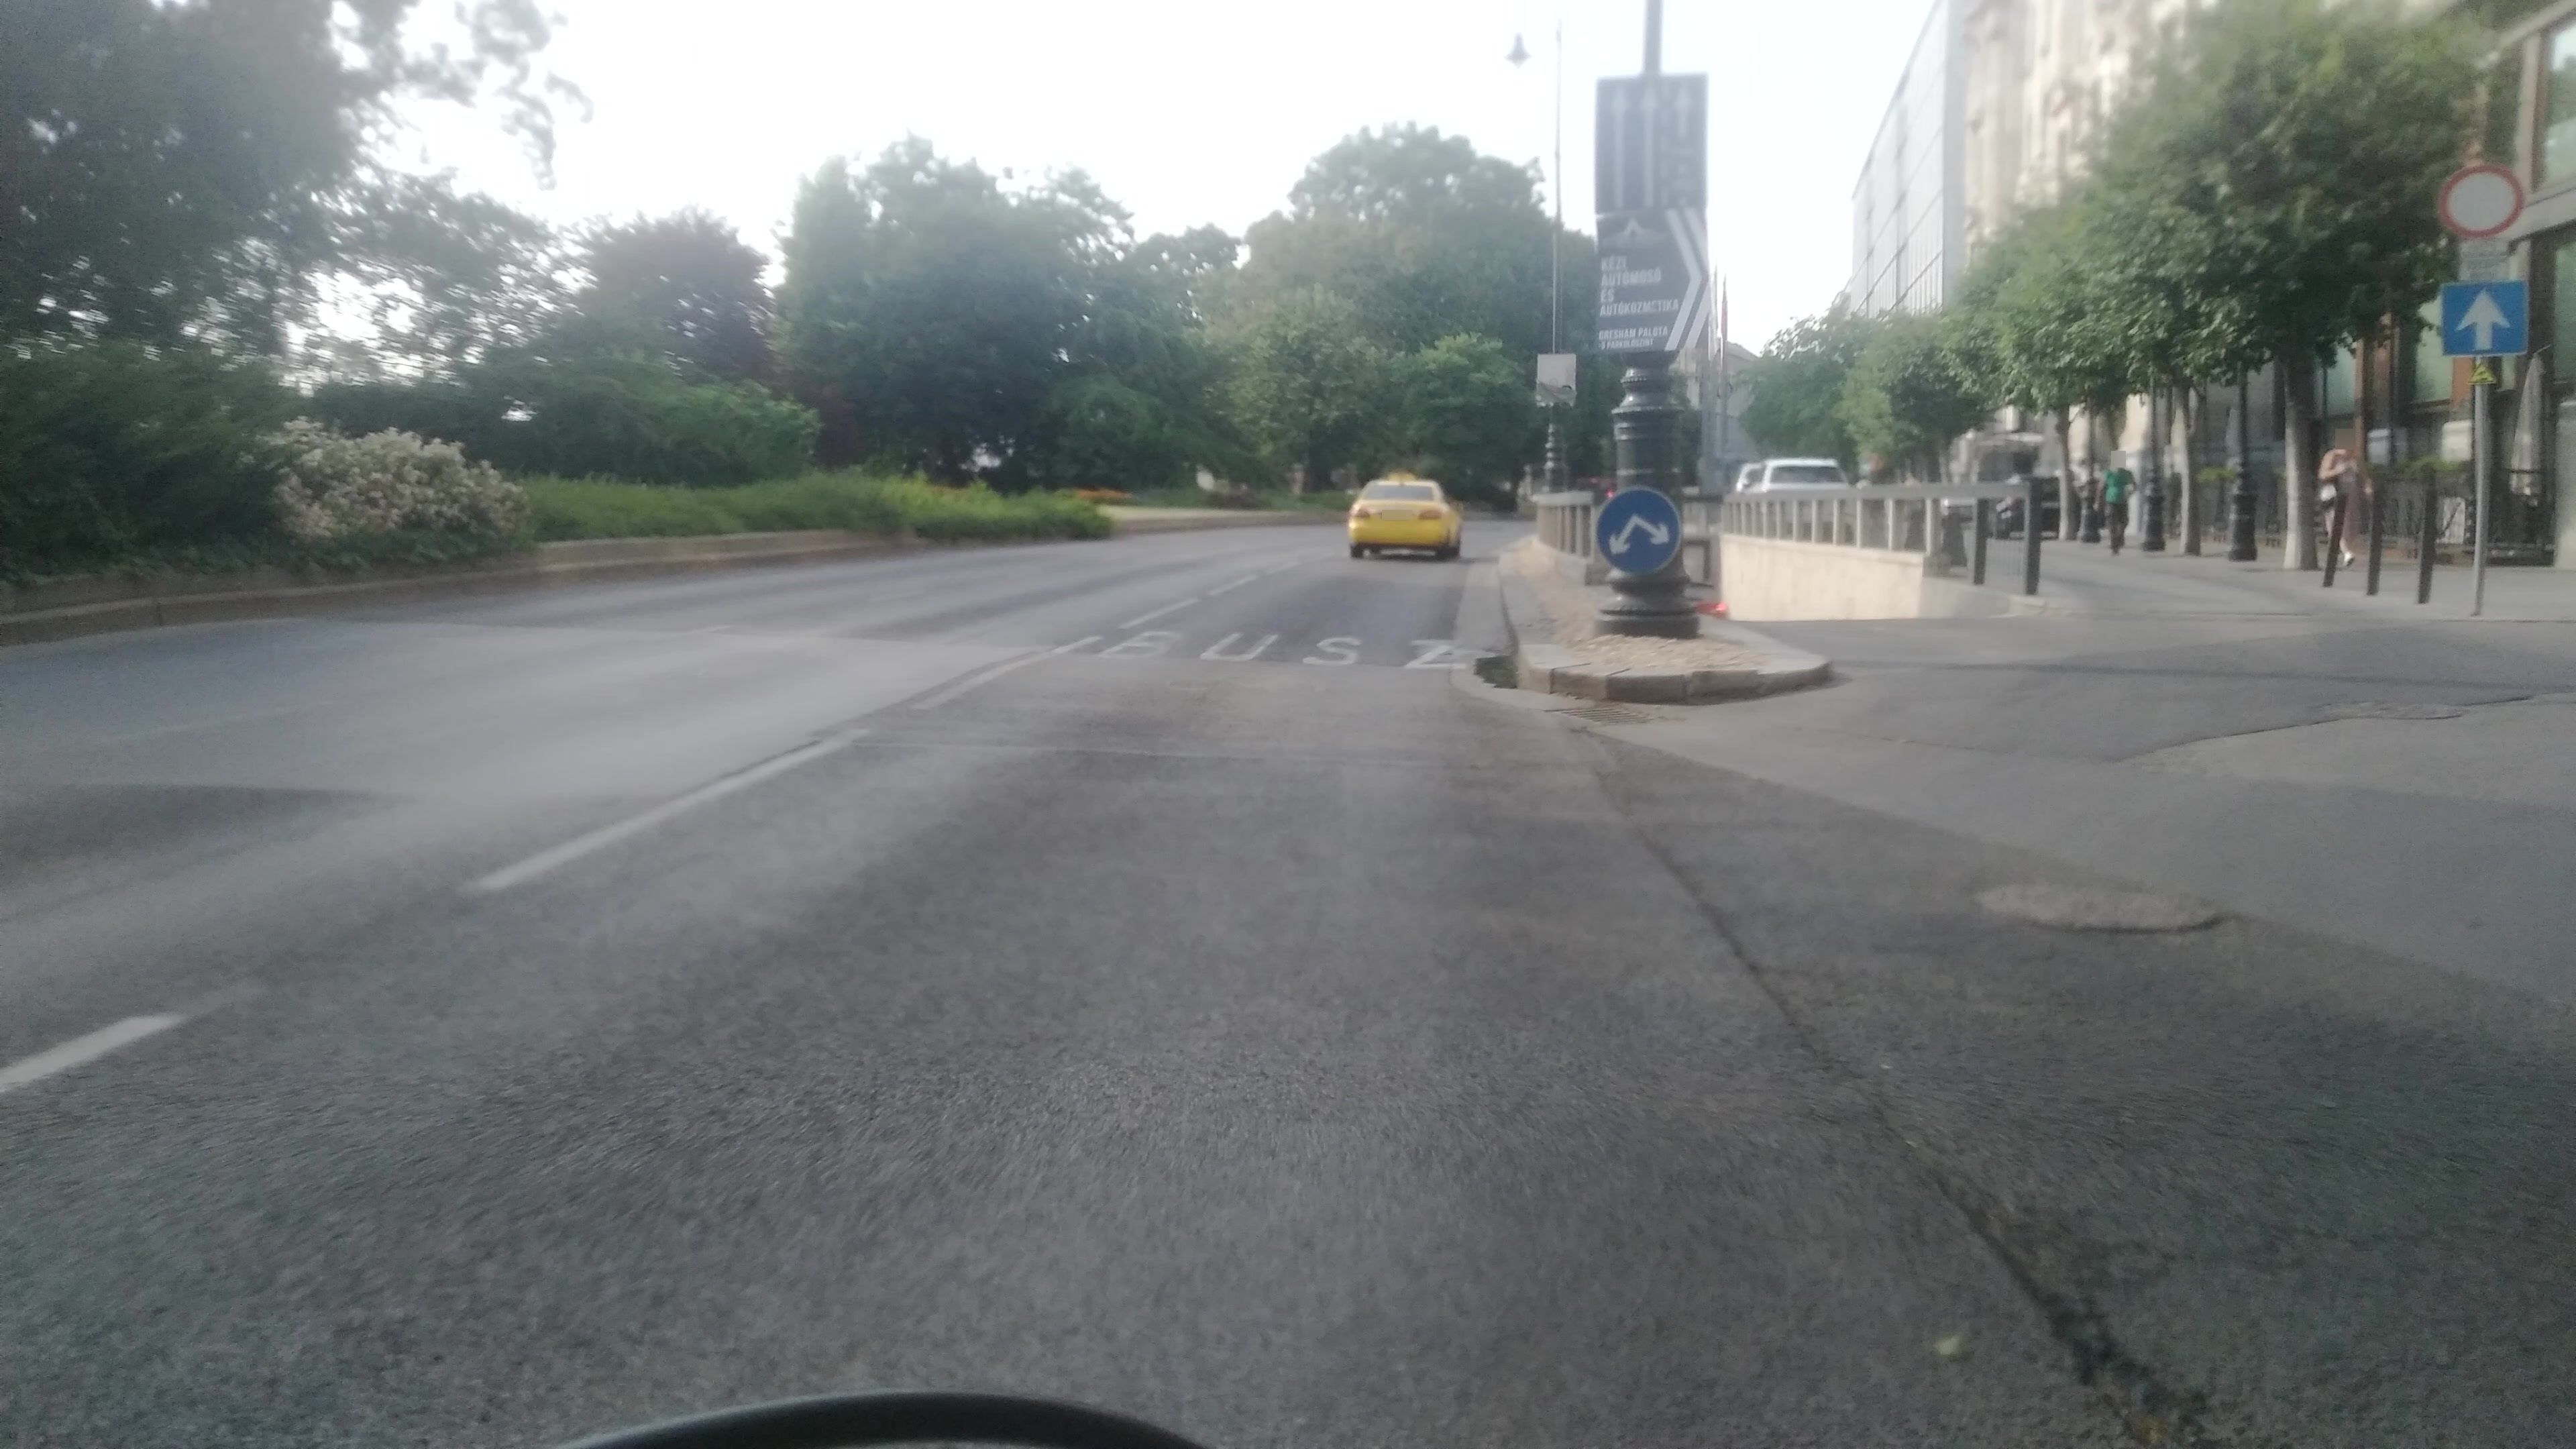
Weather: clear
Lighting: day
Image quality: slightly poor
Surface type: cycling surface
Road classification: residential
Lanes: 1
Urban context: urban centre
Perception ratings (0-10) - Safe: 4.23, Lively: 7.87, Beautiful: 8.29, Boring: 3.09, Depressing: 4.54, Wealthy: 7.59